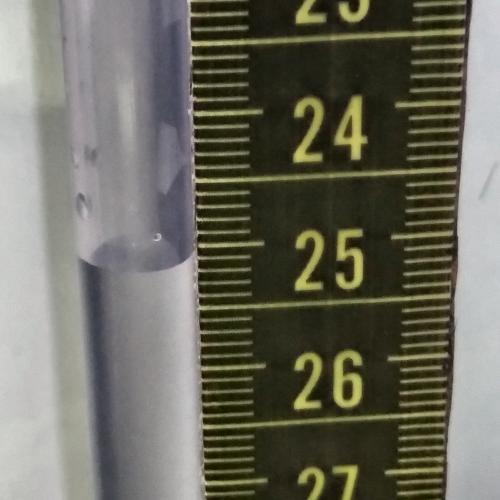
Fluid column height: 25.1 cm